Question: I have a customTableViewCell in a tableView. I am highlighting the cell when selected using,
'cell.selectionStyle = UITableViewCellSelectionStyleBlue;'
But, the tableView appears like the following image.

It hides the labels and text in the customCell. I just want to highlight the cell simply without hiding the background image and labels. I do not know where I am making the mistake, whether in code or IB. .
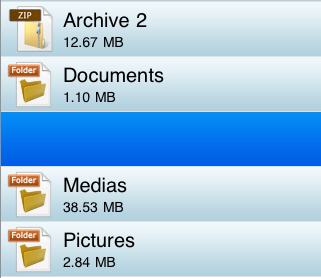
Answer: Hey i think you need to add labels and texts in the customCell to . For reference go to Apple developer document.
<URL>